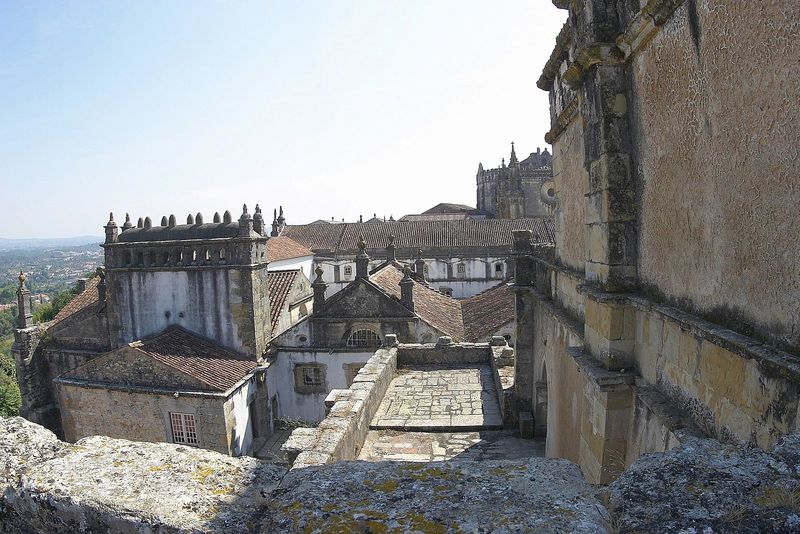
Titel: Christusritterkloster, auch Templerritterburg, Convento da Ordem de Cristo, in Tomar
Standort: Tomar, Convento da Ordem de Cristo (EU - P - Ribatejo)
Schlagwörter: berg, blau, himmel, schatten, landschaft, stadt, fenster, grau, licht, blick, dach, gebäude, haus, schloss, alt, wand, architektur, stein, steine, hügel, brüstung, gitter, kirche, sonne, renaissance, turm, balkon, spanien, terrasse, farbig, fassade, italien, perspektive, pflaster, dächer, giebel, mauer, ziegel, farbe, wolkenlos, rundbogen, treppe, hoch, zinnen, foto, flechten, burg, türmchen, türme, dom, moos, kathedrale, photo, gemäuer, sims, mauern, ballustrade, fotographie, zinne, gemauert, naturstein, altstadt, fofo